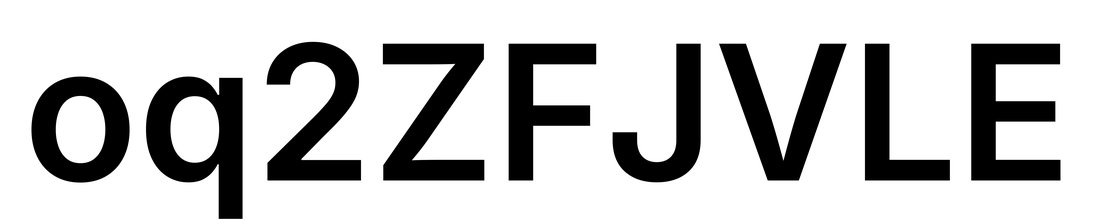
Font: Inter_SemiBold